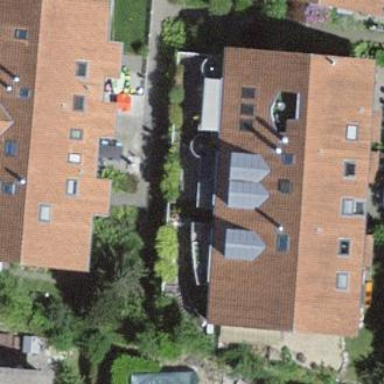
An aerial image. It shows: Terrace building.